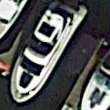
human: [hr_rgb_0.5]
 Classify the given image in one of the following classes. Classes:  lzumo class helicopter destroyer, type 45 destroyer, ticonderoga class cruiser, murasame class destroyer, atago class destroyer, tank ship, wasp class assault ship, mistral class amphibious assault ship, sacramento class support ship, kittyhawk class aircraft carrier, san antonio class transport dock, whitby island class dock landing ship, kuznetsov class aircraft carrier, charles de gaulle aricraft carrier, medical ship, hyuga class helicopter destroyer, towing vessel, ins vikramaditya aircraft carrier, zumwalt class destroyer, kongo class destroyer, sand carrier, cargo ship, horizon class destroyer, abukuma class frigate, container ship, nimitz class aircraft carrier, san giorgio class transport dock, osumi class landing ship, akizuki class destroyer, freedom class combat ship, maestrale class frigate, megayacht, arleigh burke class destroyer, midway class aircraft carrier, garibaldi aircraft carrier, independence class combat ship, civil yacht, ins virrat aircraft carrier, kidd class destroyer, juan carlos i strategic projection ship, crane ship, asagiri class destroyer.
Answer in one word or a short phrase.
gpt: Civil yacht